Question: While working on <URL> without our knowledge or any visible actions on our part. They seem to be 'HEAD' and 'SHA-1' of two commits.
'''
+<<<<<<< HEAD <!-- ?? -->
17 17
<!--<texture>icon-video-sml.png</texture>-->
18 18 ...
33 33
<visible>Container.Content(musicvideos)</visible>
34
+======= <!-- ?? -->
35
+ <texture>icon-video-sml.png</texture>
36
+>>>>>>> 987433c381cd8b8b459c569712c282f94dd430db <!-- ?? -->
34 37
</control>
...
37 42
<posy>35</posy> <!--to display info abt the folder in the videos window at the top right corner-->
59
+<<<<<<< HEAD <!-- ?? -->
54 60
<visible>Skin.HasSetting(homemenu-horizontal) | [!Skin.HasSetting(homemenu-vertical) + !Skin.HasSetting(homemenu-horizontal)]</visible>
55 61
<posy>13</posy> <!--prints "(no of files)"-->
62
+======= <!-- ?? -->
63
+ <posy>13</posy>
64
+>>>>>>> 987433c381cd8b8b459c569712c282f94dd430db <!-- ?? -->
56 65
'''
Screenshot:

Beyond this point, our codebase started performing erroneously (obviously) even after correcting the problem (<URL>.
So, what is this extra text? Where did it come from? What should we do about it?
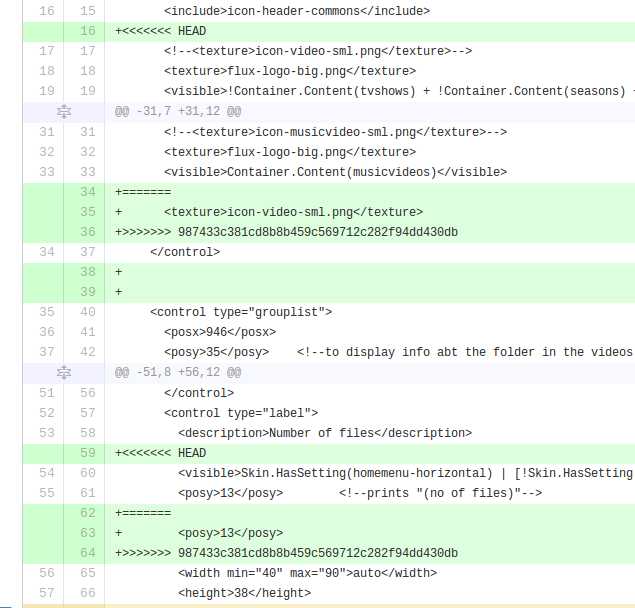
Answer: It's the merge conflict. This happens when you and another person change the same lines in the code. You have to fix the conflict manually. You can refer this <URL>